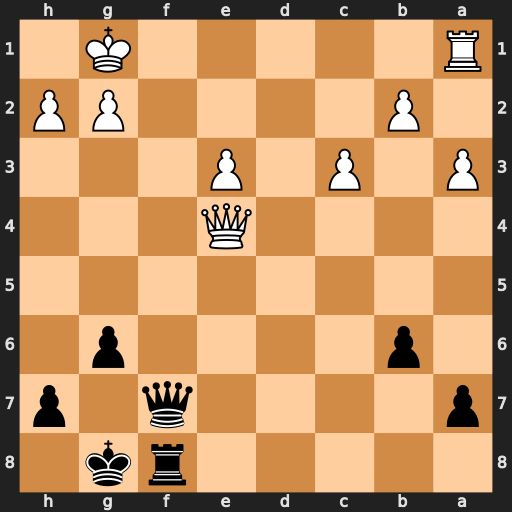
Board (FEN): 5rk1/p4q1p/1p4p1/8/4Q3/P1P1P3/1P4PP/R5K1
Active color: b
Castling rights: -
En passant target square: -
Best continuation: Qf2+ Kh1 Qf1+ Rxf1 Rxf1#